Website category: sports
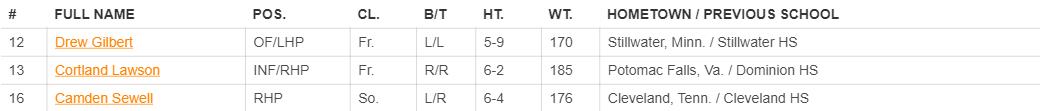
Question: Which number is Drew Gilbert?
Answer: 12

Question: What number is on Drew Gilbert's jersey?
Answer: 12

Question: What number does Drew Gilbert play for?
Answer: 12

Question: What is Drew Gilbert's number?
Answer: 12

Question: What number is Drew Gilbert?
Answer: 12

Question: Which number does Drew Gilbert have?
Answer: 12

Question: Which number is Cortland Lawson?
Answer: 13

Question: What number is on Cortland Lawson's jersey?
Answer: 13

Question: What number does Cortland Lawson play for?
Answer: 13

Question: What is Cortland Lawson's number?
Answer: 13

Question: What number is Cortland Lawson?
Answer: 13

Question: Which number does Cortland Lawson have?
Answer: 13

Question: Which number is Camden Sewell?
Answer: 16

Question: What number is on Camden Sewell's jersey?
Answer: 16

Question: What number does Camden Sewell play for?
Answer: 16

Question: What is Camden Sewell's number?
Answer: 16

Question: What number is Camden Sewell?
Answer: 16

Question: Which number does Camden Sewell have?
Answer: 16

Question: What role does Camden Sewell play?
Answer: RHP

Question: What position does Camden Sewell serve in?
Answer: RHP

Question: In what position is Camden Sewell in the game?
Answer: RHP

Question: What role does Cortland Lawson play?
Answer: INF/RHP

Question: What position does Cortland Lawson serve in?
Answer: INF/RHP

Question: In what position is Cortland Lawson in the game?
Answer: INF/RHP

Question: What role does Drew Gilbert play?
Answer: OF/LHP

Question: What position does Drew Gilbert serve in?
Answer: OF/LHP

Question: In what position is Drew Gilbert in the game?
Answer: OF/LHP

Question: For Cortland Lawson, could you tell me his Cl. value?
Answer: Fr.

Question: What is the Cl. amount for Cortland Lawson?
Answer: Fr.

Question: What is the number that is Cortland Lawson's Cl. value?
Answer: Fr.

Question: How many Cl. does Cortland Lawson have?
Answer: Fr.

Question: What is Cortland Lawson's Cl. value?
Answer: Fr.

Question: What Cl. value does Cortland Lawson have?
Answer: Fr.

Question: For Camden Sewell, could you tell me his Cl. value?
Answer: So.

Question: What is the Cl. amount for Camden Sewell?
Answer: So.

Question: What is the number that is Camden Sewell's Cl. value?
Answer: So.

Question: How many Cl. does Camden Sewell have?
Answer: So.

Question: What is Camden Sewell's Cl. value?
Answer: So.

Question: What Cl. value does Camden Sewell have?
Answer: So.

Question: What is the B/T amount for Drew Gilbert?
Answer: L/L

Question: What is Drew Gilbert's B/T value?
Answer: L/L

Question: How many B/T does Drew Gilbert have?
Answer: L/L

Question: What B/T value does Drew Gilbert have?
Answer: L/L

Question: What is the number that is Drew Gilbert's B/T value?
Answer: L/L

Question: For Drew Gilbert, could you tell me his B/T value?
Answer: L/L

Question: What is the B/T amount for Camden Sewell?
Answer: L/R

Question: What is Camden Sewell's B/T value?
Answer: L/R

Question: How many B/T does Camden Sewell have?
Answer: L/R

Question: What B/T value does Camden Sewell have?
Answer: L/R

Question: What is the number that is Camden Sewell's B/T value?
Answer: L/R

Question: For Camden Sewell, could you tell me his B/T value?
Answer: L/R

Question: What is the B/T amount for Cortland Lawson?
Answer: R/R

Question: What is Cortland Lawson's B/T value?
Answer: R/R

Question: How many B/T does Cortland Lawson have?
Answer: R/R

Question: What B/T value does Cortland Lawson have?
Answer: R/R

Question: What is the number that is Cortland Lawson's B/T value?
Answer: R/R

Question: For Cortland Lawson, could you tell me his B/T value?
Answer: R/R

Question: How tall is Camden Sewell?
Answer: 6-4

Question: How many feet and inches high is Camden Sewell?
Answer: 6-4

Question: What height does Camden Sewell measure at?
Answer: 6-4

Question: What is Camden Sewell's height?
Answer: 6-4

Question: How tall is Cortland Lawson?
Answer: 6-2

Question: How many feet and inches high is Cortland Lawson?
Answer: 6-2

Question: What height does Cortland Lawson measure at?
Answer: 6-2